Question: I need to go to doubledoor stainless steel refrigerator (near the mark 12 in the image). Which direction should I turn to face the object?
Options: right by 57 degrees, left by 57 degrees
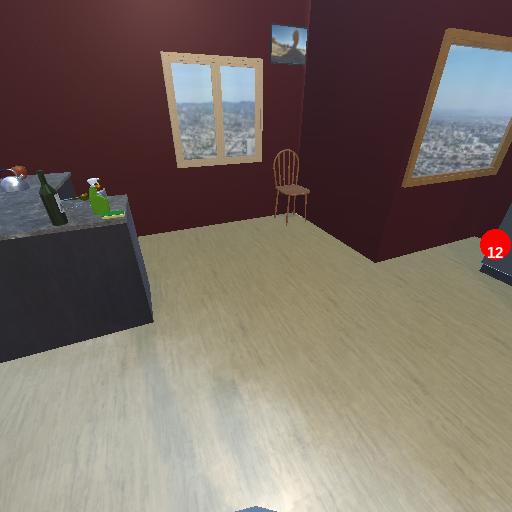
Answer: right by 57 degrees